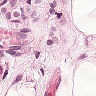
Metastatic tissue present: yes